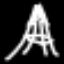
Label: The Eiffel Tower